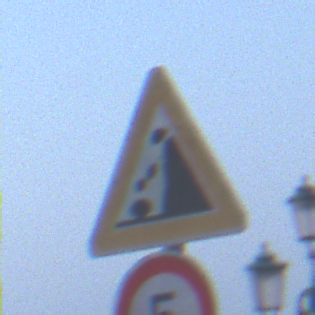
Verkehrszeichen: SteinschlagRechts
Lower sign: Geschwindigkeit5
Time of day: Dawn
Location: Outdoor (Urban)
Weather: Clear
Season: NotSpecified
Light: Natural